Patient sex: M
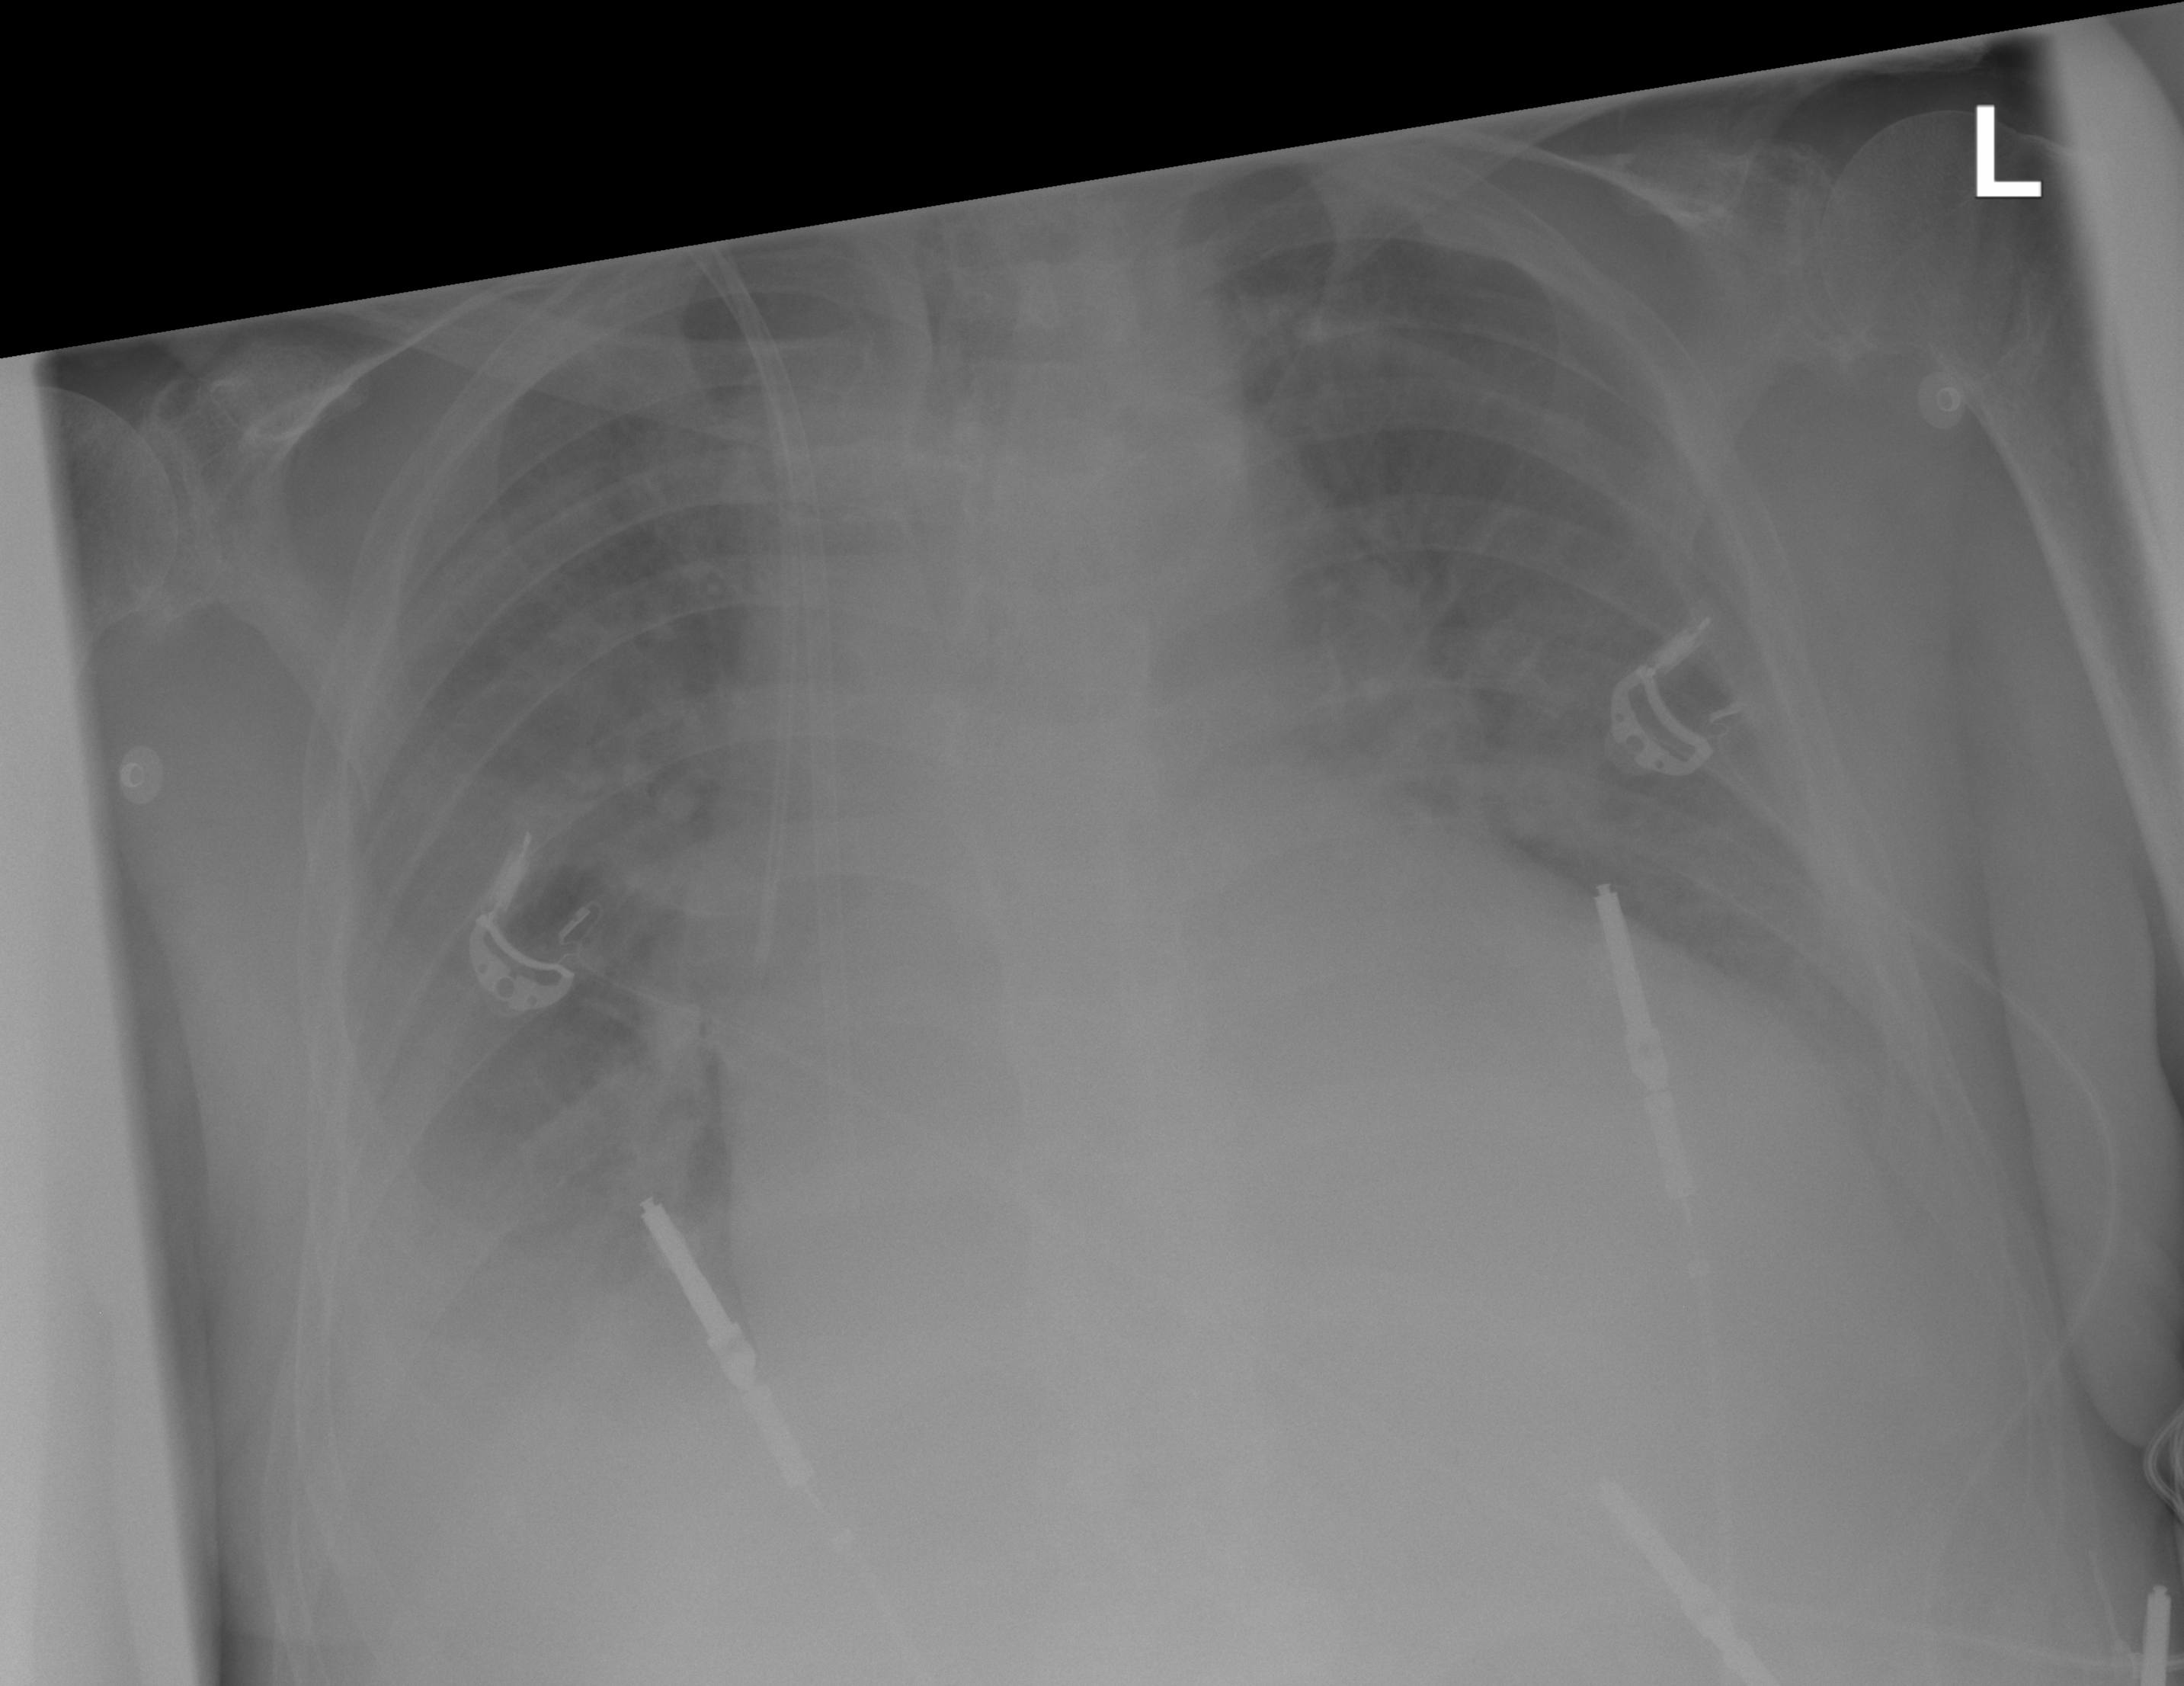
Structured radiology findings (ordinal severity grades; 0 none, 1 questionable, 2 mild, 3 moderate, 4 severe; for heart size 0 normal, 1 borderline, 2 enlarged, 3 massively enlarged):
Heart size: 2
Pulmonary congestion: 2
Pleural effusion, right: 3
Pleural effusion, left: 2
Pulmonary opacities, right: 0
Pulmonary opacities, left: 0
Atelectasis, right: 2
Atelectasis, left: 2